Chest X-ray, PA view. Patient: 57 years old, sex F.
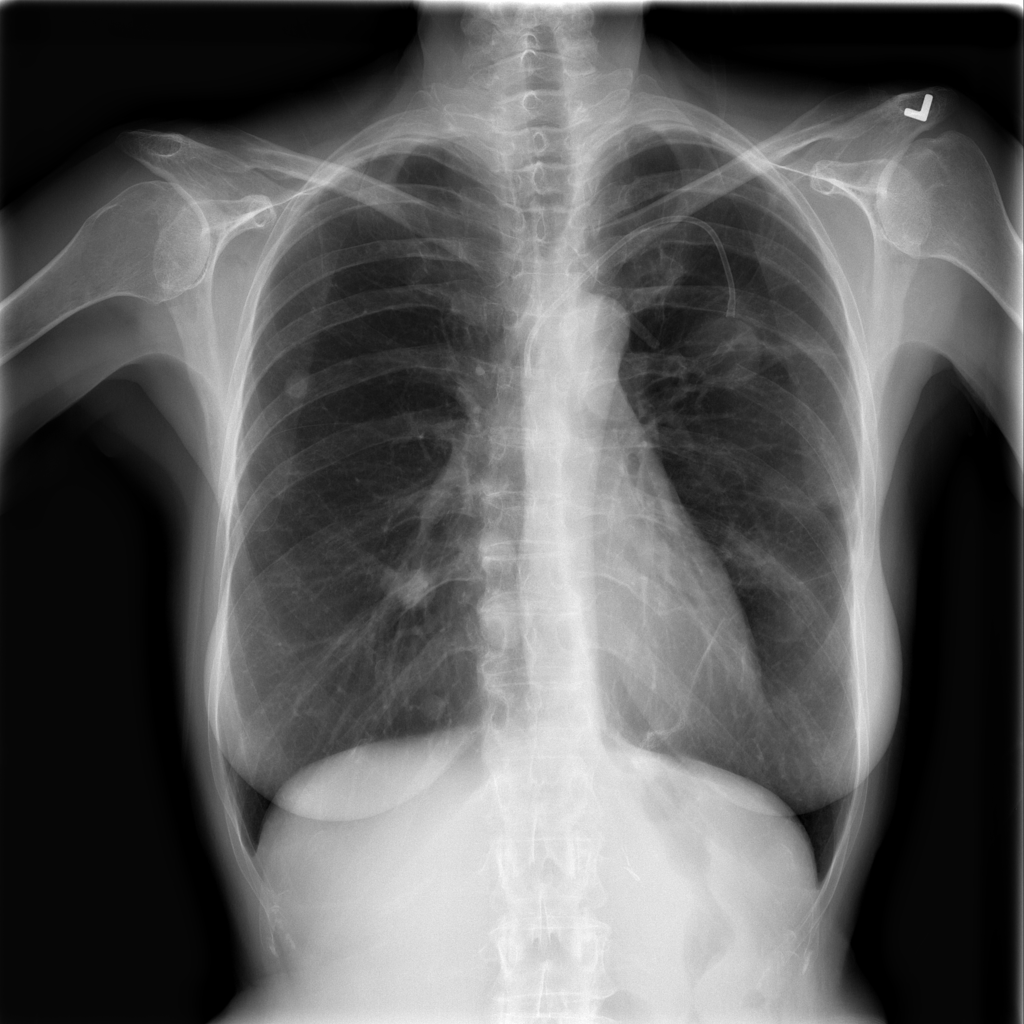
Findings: Pneumothorax